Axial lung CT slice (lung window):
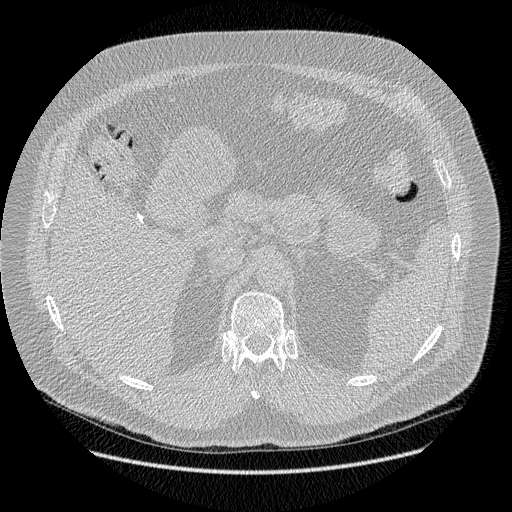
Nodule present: no